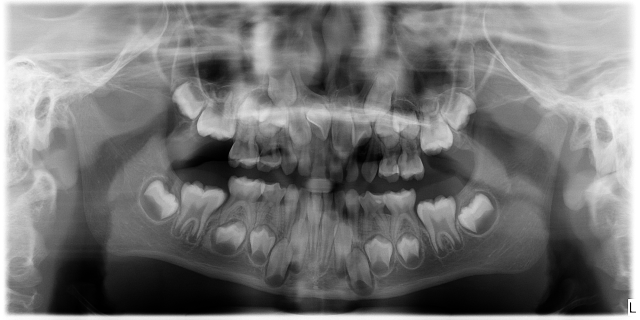
child